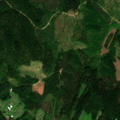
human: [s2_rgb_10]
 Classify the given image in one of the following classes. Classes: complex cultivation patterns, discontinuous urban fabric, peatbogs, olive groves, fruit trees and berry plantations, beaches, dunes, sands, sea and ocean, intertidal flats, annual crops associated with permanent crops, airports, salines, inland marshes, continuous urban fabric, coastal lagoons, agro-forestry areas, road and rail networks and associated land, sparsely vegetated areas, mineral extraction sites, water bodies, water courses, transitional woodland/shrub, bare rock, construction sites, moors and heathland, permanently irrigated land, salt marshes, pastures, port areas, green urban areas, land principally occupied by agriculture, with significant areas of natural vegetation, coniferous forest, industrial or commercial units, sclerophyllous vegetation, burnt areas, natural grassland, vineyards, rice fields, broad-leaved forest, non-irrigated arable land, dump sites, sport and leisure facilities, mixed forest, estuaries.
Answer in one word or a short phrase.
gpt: coniferous forest, mixed forest, transitional woodland/shrub